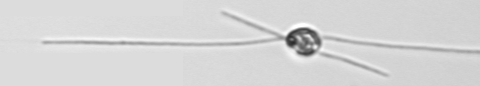
Label: Chaetoceros_danicus